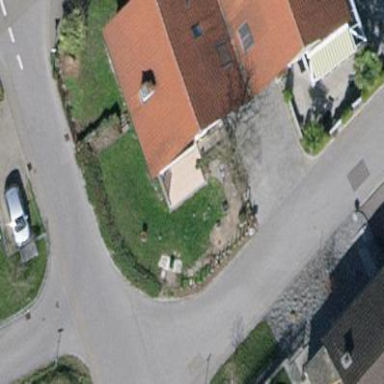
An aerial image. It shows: Simple house.